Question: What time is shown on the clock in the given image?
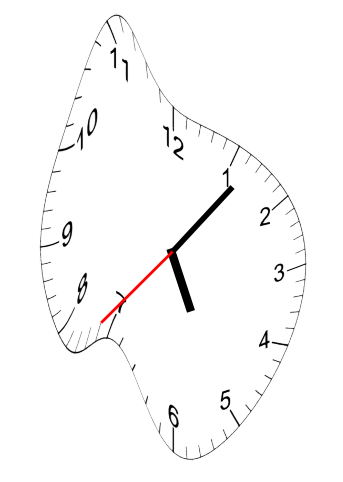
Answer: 05:06:37